Question: I am trying to build up a GUI interface similar to the figure.
Basically, I need to have two panels. The panel on the left shows the x,y scatter plot of my data, the panel on the right shows the corresponding histogram of y values. Furthermore, on the bottom of the histogram panel, I want to have a drag to change the bin size. Once I change the bin size, the histogram panel will update automatically. Any help is greatly appreciated.
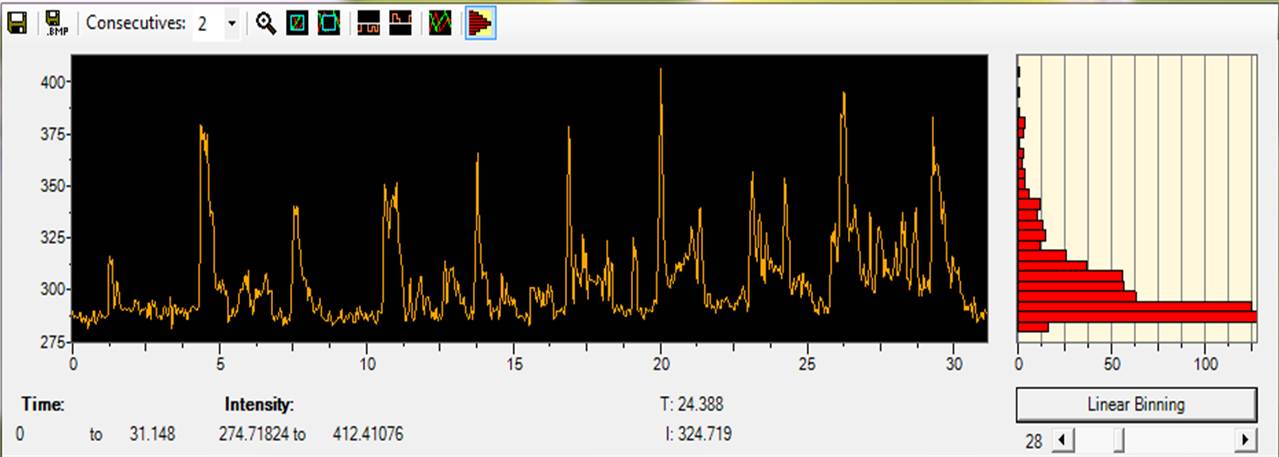
Answer: You can use <URL> to create the scatter plot and a histogram next to it. To add a slider to the same figure, you can do:
'''
uicontrol(gcf, 'Style', 'slider', 'Position', [120 20 120 20])
'''
where you would have to specify a better position yourself.